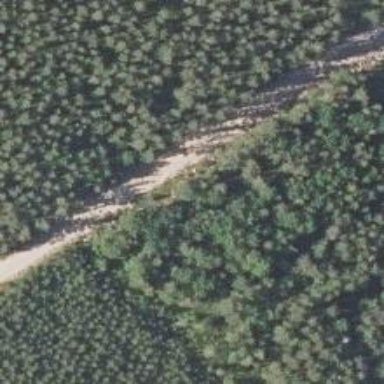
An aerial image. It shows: Unclassified road with excellent trail visibility.